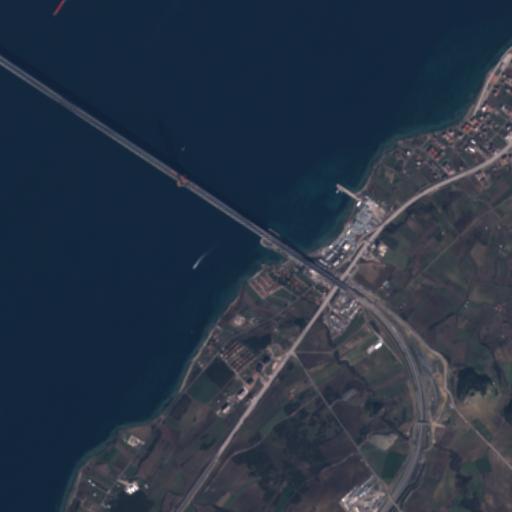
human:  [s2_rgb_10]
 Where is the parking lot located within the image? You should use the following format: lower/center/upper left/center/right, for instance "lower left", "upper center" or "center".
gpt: The parking lot is located in the center right of the image.
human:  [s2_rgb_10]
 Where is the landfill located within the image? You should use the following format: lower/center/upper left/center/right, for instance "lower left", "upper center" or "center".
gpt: There is no landfill in the image.